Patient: sex M, age 63
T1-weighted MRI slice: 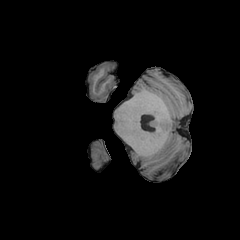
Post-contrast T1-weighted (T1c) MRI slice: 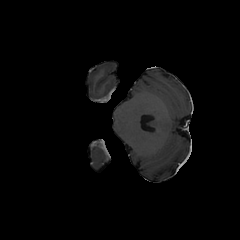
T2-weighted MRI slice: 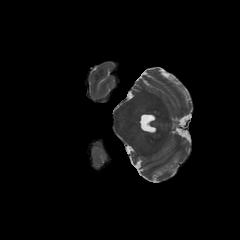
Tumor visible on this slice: no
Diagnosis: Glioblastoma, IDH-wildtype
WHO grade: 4